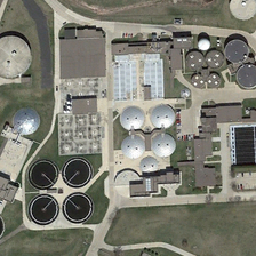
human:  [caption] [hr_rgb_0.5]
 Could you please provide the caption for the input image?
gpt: these stoarge tanks stands with the complicated facilities here .

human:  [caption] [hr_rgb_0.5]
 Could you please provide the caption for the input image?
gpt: there are cylinder storage tanks as well as spherical ones on the concrete surrounded by grassy land .

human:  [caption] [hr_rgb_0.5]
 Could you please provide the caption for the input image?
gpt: On the concrete surrounded by grass, there are cylindrical tanks and spherical tanks.

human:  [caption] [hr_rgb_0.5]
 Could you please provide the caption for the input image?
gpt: there are four silvery columnar tanks some columnar tanks of different sizes and some round pools .

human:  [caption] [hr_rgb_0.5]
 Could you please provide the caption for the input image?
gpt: On the concrete surrounded by grass, there are both cylindrical and spherical storage tanks.